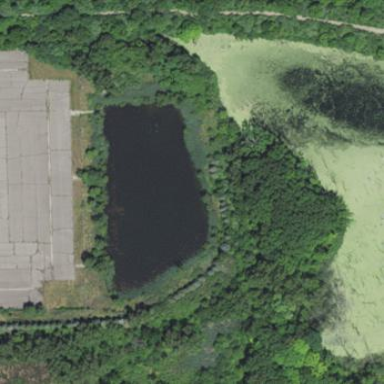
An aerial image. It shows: Pond with natural water.